Interaction volume radius: 10 \u00c5
Interaction volume height: 35 \u00c5
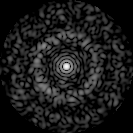
Disorder parameter: 0.8202